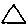
Label: triangle